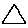
Label: triangle